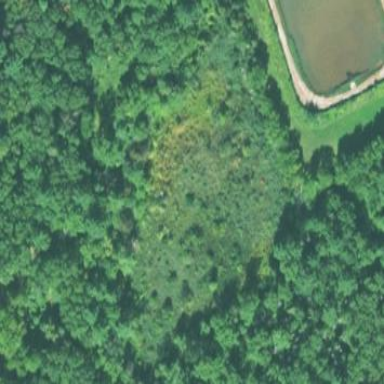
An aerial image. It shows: Marshy wetland area.